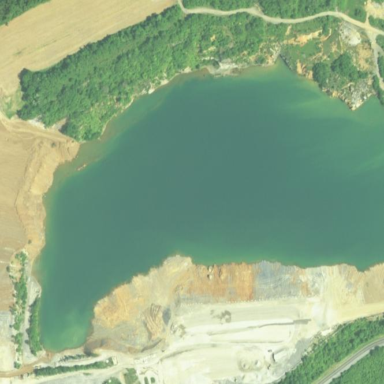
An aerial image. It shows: Quarry area.